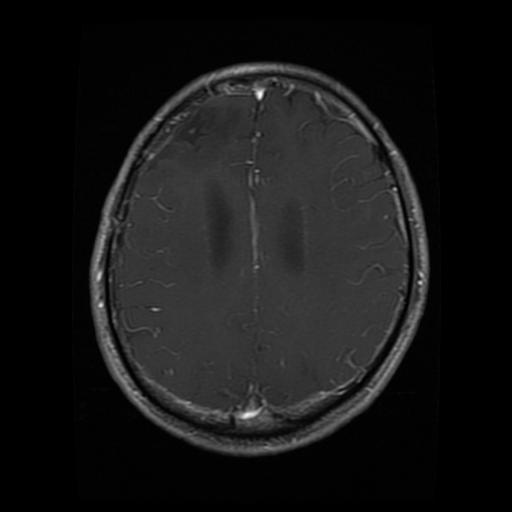
Label: glioma